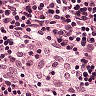
Metastatic tissue present: no